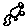
Label: square